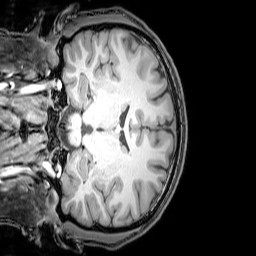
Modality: T1w
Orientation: coronal
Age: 26
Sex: male
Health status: healthy
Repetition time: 0.081 s
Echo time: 0.037 s